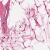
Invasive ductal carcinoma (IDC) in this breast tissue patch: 0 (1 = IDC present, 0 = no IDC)